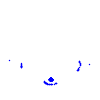
Particle: electron